Question:
I want to achieve this feat in Android.
Now this is a processed screenshot of what I want to realize. Above this layout there is a image and those are buttons.Now my question: is this a gridLayout or there are just buttons on a scrollView?
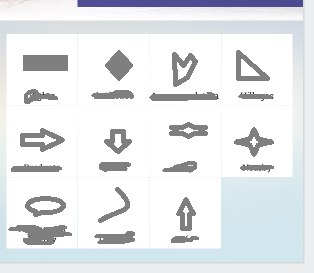
Answer: for example:
'''
<GridLayout
android:layout_width="match_parent"
android:layout_height="match_parent"
android:layout_gravity="center_horizontal"
android:columnCount="4"
android:columnOrderPreserved="true"
<Button ...>
<Button ...>
<Button ...>
<Button ...>
<Button ...>
..
</GridLayout>
'''